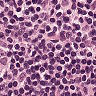
Metastatic tissue present: no